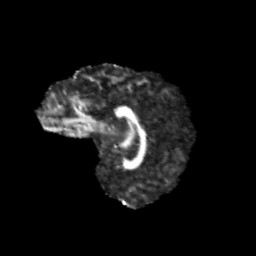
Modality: FA
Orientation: sagittal
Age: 13
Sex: female
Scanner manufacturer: siemens
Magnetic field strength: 3 T
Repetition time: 3.8 s
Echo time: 0.07 s